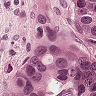
Metastatic tissue present: yes